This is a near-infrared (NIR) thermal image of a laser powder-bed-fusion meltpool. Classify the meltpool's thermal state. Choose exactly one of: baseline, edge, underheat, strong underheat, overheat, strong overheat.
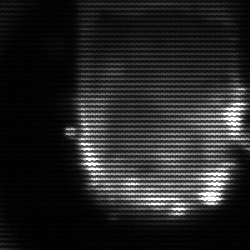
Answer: baseline